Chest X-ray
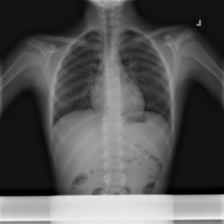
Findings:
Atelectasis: negative
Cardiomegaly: negative
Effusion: negative
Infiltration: negative
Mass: negative
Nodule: negative
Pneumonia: negative
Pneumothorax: negative
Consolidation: negative
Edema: negative
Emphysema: negative
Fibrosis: negative
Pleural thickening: negative
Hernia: negative